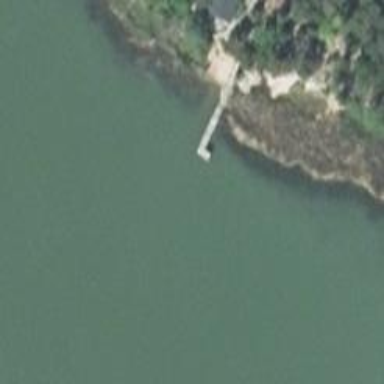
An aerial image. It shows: Man-made pier.